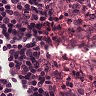
Metastatic tissue present: no